Interaction volume radius: 10 \u00c5
Interaction volume height: 10 \u00c5
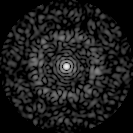
Disorder parameter: 0.8341